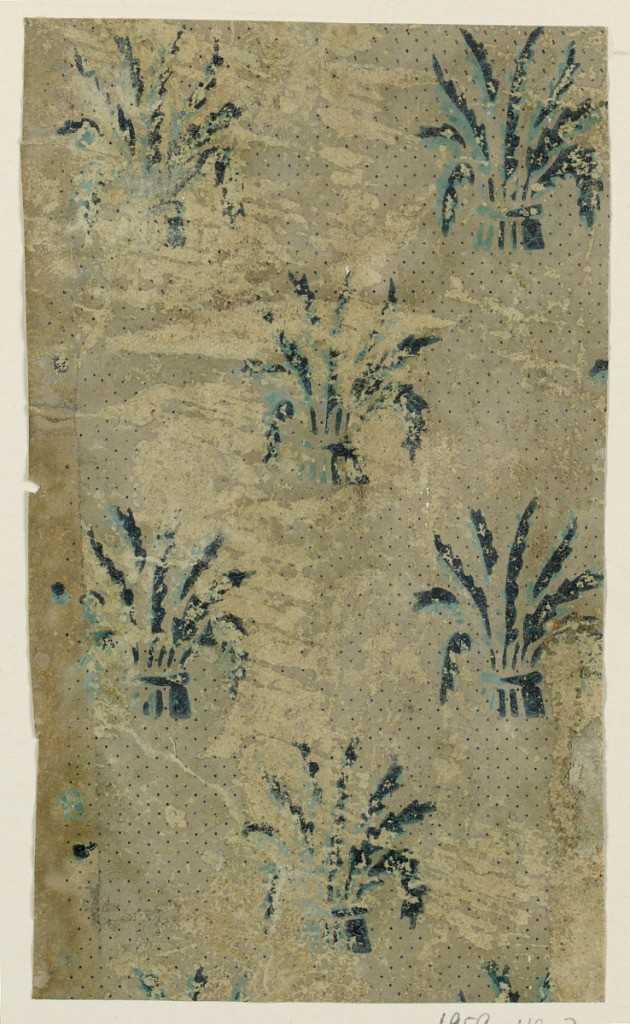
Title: Sidewall - fragment
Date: ca. 1800
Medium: Block-printed
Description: Against a finely dotted light gray ground, (now yellowed) are printed rows of small sheaves of grain in two values (light and dark) of green.